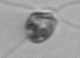
Label: flagellate_morphotype1